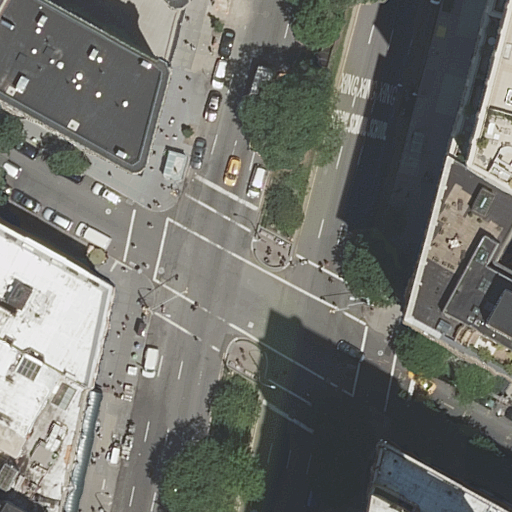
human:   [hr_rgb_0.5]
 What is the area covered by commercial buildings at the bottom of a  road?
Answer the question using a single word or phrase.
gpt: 0m2

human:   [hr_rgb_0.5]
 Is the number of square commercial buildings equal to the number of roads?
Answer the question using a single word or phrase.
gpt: no

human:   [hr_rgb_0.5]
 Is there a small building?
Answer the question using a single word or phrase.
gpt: yes

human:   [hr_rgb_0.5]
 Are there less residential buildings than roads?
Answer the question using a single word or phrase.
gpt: no

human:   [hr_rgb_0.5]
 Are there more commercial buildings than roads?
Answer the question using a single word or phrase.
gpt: no

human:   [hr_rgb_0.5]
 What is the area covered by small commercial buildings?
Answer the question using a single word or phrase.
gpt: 0m2

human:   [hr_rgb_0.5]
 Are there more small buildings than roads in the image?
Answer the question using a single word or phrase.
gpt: no

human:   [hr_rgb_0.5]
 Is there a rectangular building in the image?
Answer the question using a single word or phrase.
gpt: yes

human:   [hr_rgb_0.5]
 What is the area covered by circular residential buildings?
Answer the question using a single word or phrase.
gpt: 0m2

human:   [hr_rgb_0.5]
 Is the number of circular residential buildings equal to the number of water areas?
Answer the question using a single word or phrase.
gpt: yes

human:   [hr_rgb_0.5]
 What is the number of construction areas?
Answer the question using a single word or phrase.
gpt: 0

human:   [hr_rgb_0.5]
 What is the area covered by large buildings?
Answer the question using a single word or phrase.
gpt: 3508m2

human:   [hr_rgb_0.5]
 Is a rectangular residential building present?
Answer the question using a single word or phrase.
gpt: yes

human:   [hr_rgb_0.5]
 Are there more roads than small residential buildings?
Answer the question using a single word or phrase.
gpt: yes

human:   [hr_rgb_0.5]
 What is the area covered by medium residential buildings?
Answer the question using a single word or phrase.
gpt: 980m2

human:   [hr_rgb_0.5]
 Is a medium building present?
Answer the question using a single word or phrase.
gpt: yes

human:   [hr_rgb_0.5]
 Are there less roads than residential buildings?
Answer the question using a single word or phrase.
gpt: yes

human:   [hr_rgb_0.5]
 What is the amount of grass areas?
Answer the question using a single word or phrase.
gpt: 0

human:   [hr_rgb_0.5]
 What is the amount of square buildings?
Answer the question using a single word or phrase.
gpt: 0

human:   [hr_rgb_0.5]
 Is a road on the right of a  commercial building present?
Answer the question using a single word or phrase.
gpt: no

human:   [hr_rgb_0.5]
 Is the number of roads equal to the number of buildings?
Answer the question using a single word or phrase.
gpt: no

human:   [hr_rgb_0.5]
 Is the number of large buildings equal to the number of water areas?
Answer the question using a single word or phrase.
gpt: no

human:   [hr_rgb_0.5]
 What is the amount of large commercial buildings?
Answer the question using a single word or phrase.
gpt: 0

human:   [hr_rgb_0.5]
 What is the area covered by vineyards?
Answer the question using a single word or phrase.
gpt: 0m2

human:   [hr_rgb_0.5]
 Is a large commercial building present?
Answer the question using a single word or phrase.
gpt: no

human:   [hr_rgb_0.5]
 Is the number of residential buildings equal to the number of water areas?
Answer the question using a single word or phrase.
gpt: no

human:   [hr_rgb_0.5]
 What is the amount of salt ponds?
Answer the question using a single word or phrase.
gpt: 0

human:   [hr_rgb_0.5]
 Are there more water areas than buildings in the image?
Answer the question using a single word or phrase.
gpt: no

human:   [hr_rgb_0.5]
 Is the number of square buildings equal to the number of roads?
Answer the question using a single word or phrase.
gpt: no

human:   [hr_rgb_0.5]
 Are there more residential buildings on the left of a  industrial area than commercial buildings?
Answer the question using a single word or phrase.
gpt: no

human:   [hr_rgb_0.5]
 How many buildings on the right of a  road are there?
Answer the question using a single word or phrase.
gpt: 3

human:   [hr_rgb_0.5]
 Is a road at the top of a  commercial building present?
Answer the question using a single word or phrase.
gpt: no

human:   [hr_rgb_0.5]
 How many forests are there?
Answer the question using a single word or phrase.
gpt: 0

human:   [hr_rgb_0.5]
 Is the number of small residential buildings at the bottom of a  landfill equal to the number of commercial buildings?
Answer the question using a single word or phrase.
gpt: yes

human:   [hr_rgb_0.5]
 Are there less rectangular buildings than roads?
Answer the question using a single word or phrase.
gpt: yes

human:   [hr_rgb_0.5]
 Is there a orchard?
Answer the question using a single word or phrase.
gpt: no